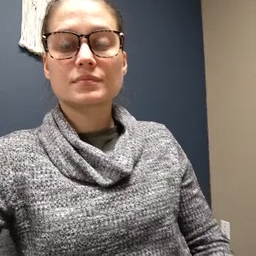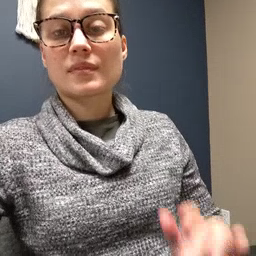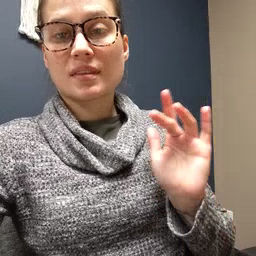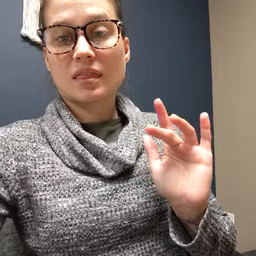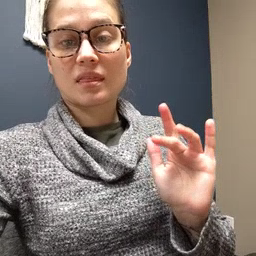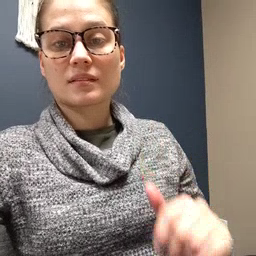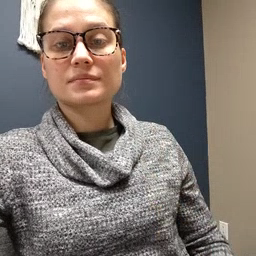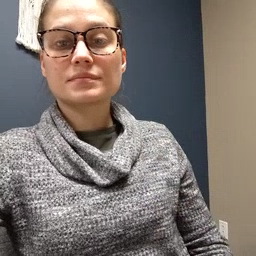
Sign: yucky